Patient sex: F
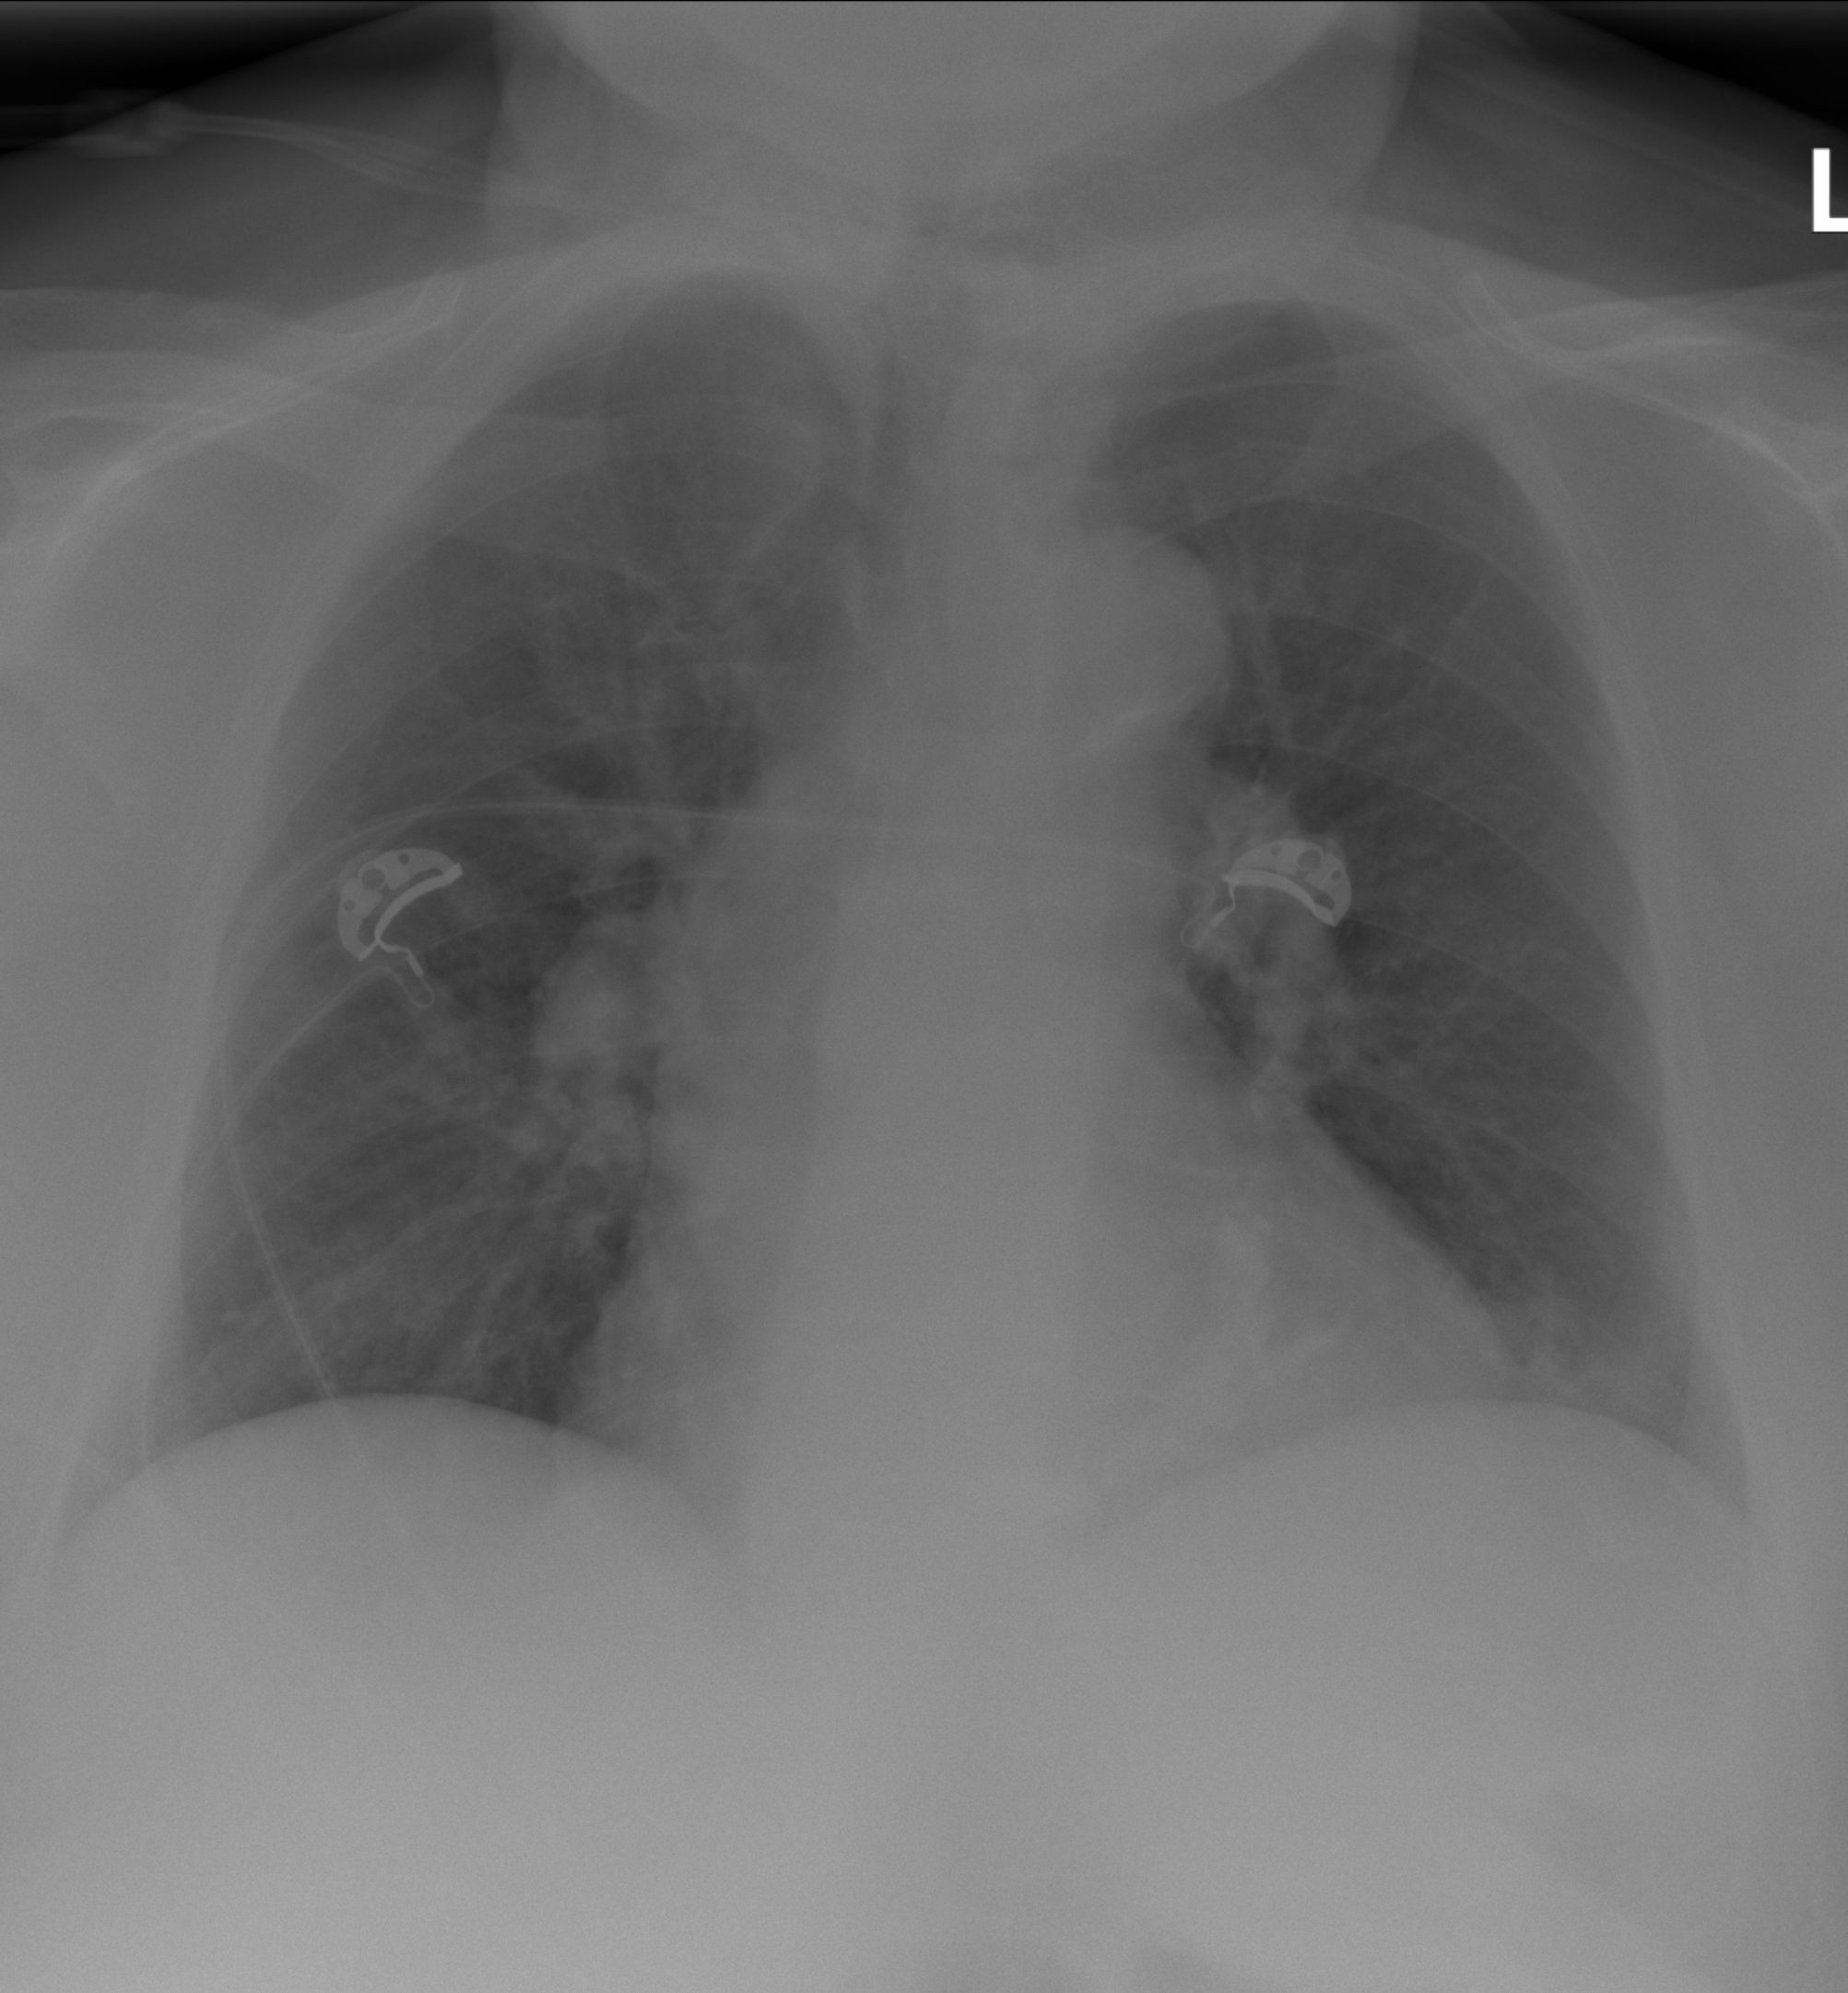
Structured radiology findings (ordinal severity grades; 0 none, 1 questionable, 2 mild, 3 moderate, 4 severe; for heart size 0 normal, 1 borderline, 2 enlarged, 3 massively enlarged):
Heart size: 2
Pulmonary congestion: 2
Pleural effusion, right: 0
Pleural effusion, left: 0
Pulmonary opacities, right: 2
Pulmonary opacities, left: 2
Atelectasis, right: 2
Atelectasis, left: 2